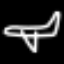
Label: airplane